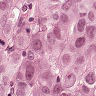
Metastatic tissue present: yes